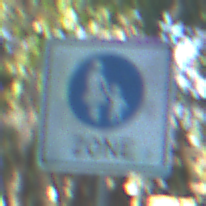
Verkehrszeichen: BeginnFussgaengerzone
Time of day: MorningAfternoon
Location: Outdoor (Nature)
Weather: Clear
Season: NotSpecified
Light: Natural